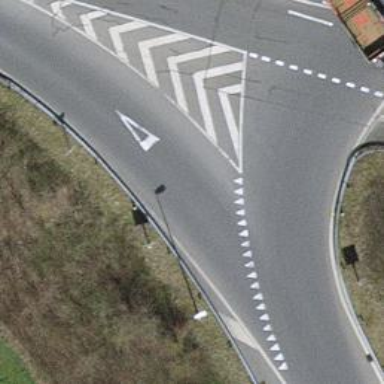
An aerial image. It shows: Road with "give way" sign.